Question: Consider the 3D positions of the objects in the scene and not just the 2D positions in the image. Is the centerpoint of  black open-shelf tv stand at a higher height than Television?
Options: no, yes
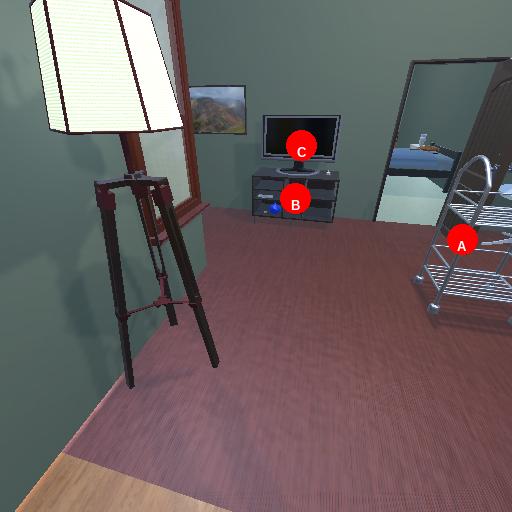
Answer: no